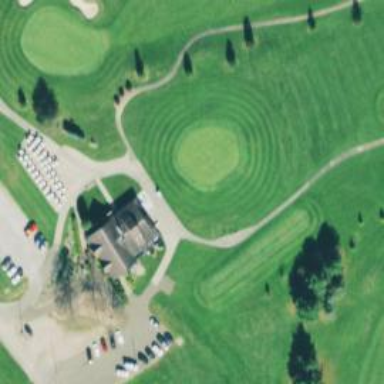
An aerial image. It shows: Path used for both walking and golf.